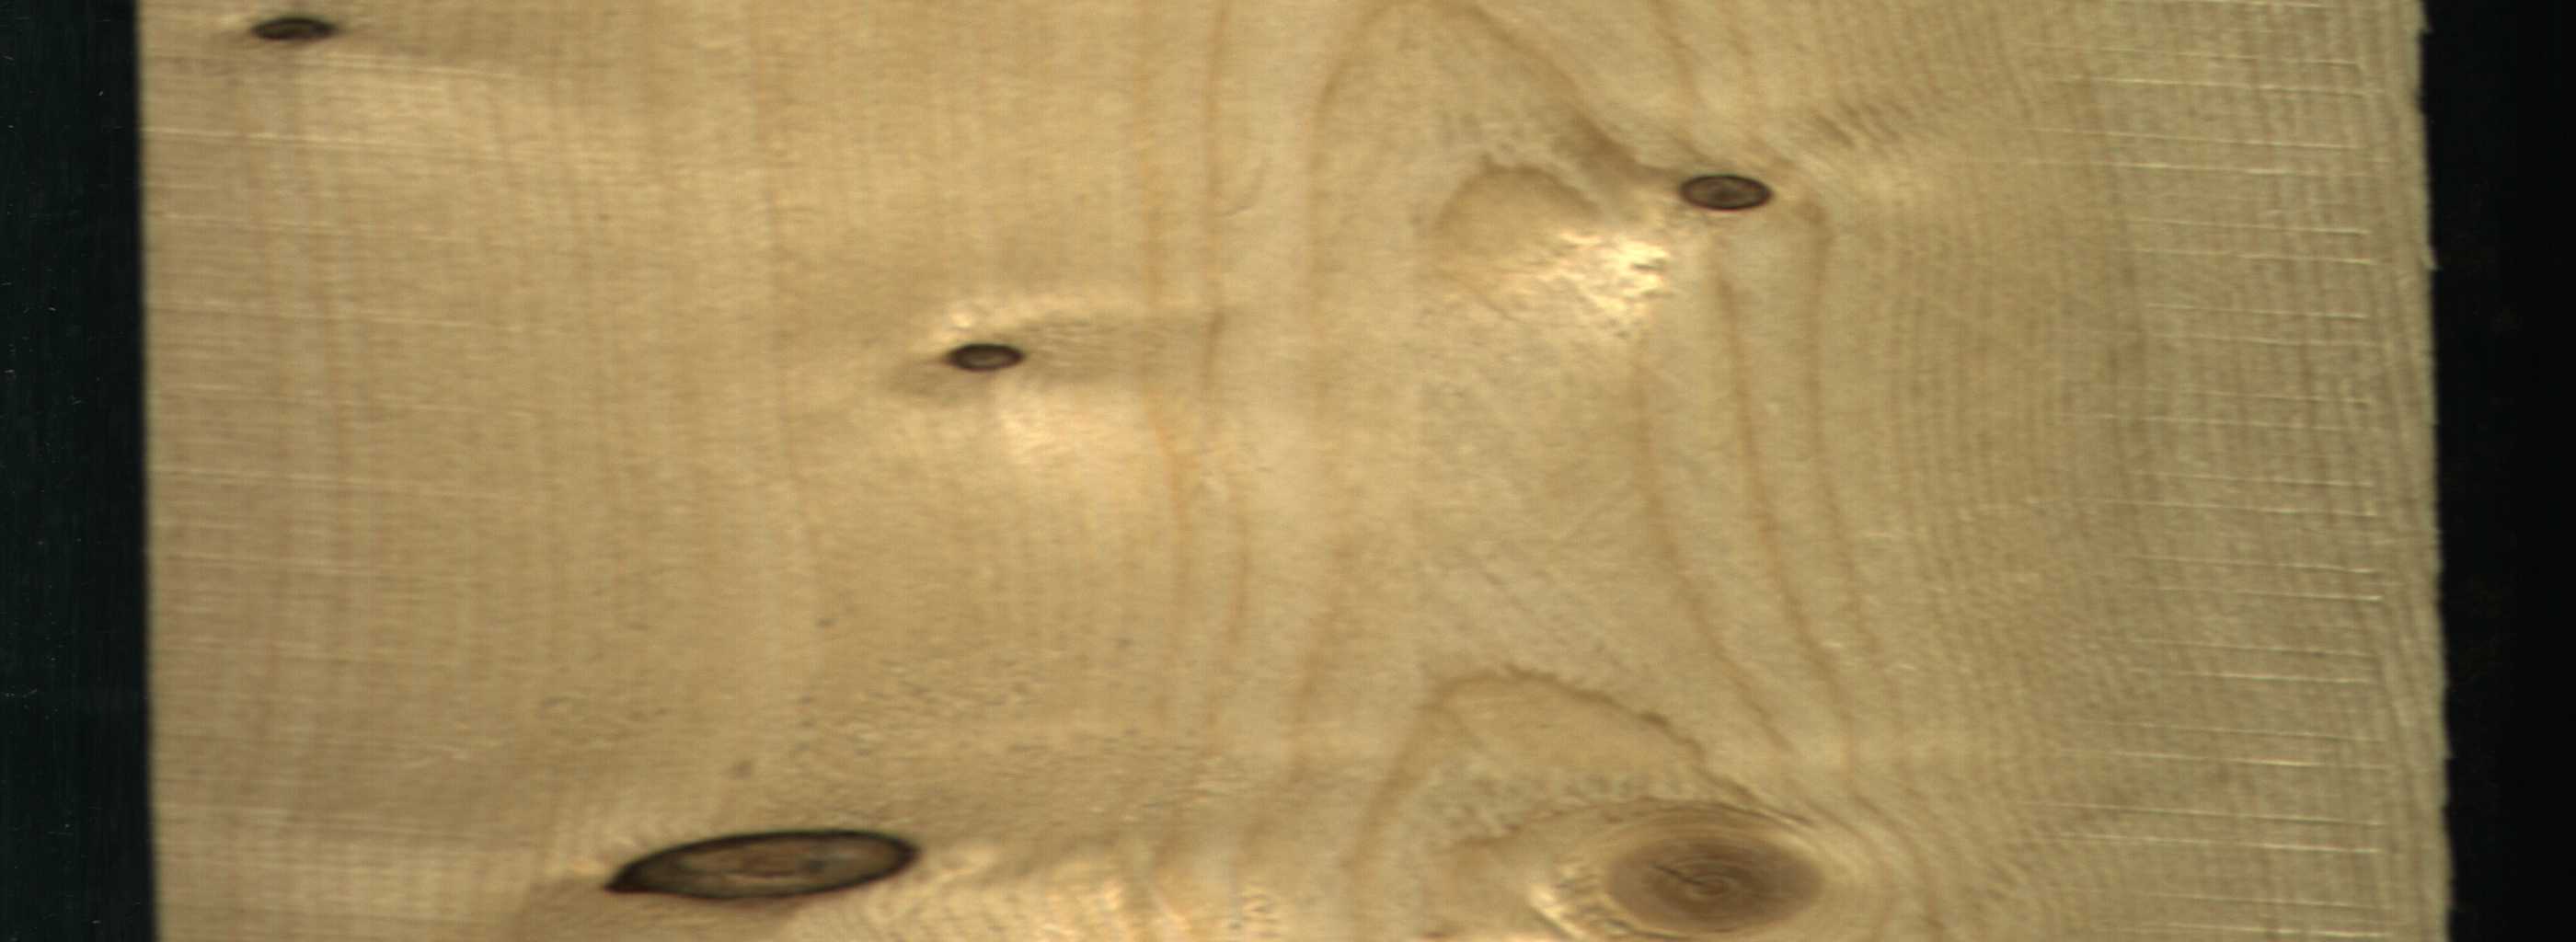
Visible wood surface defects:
Dead_Knot
Dead_Knot
Dead_Knot
Dead_Knot
Live_Knot